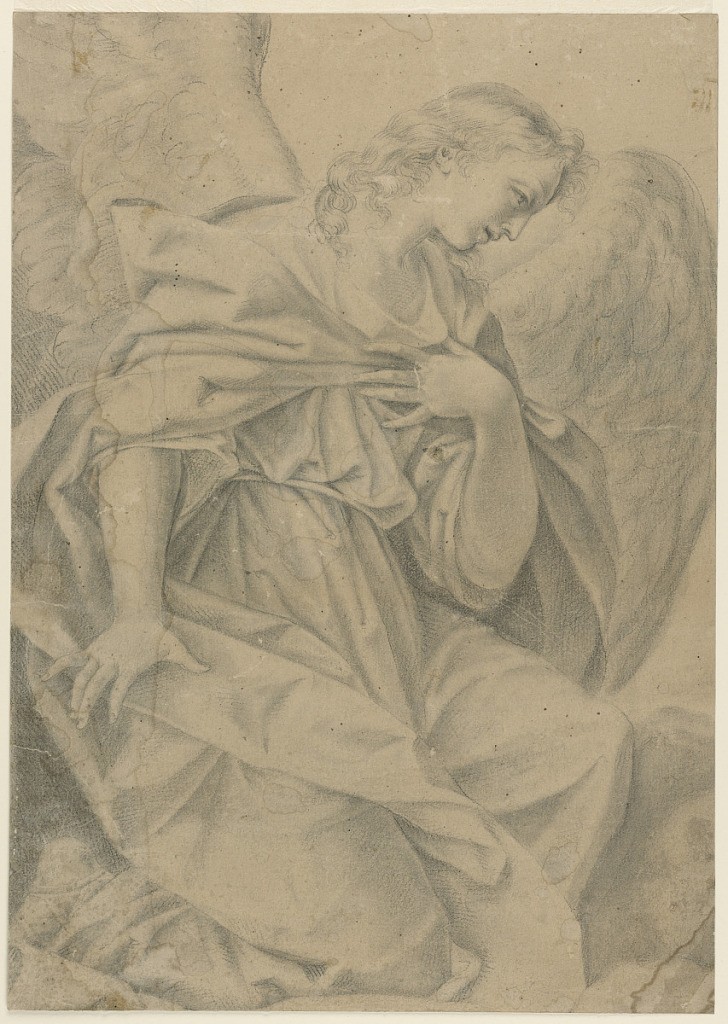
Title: A Kneeling Angel
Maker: Elisabetta Sirani, Italian, 1638–1665
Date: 1770–1800
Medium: Black chalk on buff-colored paper
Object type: Drawing
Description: A kneeling angel faces half right, with left hand resting on breast.